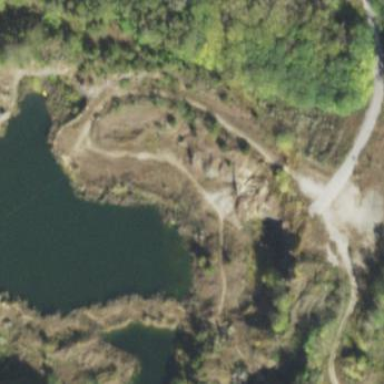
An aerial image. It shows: Quarry area.